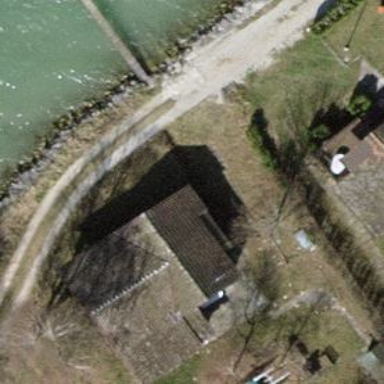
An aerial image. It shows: Simple house.